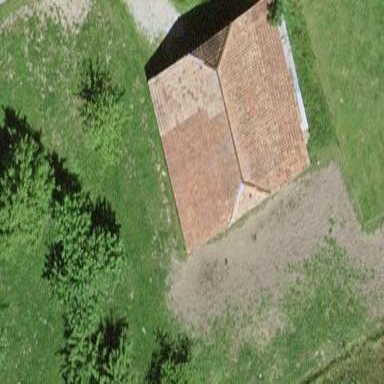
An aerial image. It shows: Rural barn.